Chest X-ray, PA view. Patient: 71 years old, sex M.
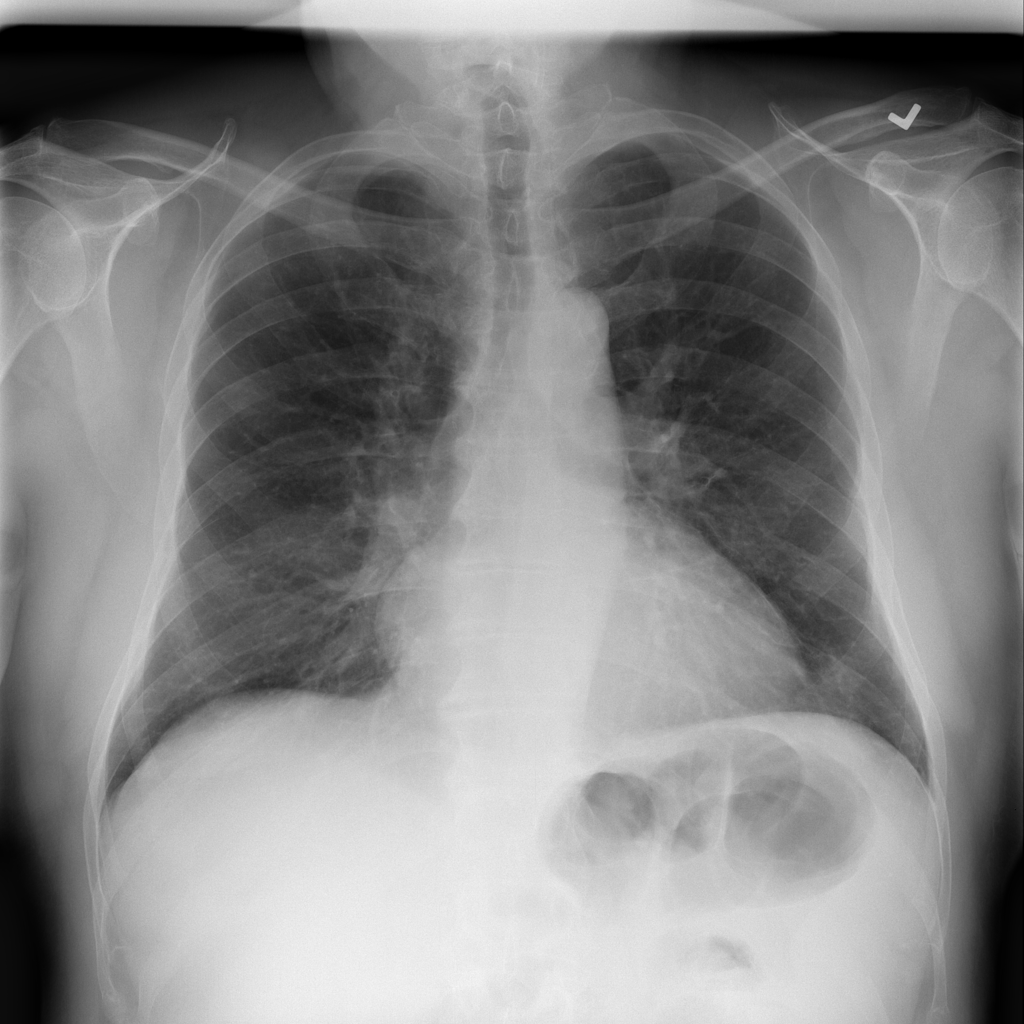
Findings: No Finding